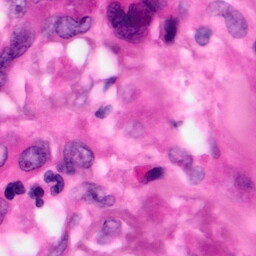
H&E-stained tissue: Pancreatic